Question: You can give it a ride yourself, below is the code in copy-able format.
Here's 'chalked.js'
'''
var chalk = require('chalk');
console.log('Immediately!');
setTimeout(function () {
console.log(chalk.red('Right after!'));
}, 400);
setTimeout(function () {
process.stdout.write('And ' + chalk.magenta('...'));
setTimeout(function () {
console.log(chalk.underline('it's gone!'));
}, 2000);
}, 5000);
'''
Then there's 'piper.js'
'''
process.stdin.pipe(process.stdout);
'''

How can I preserve color formatting through these pipes?
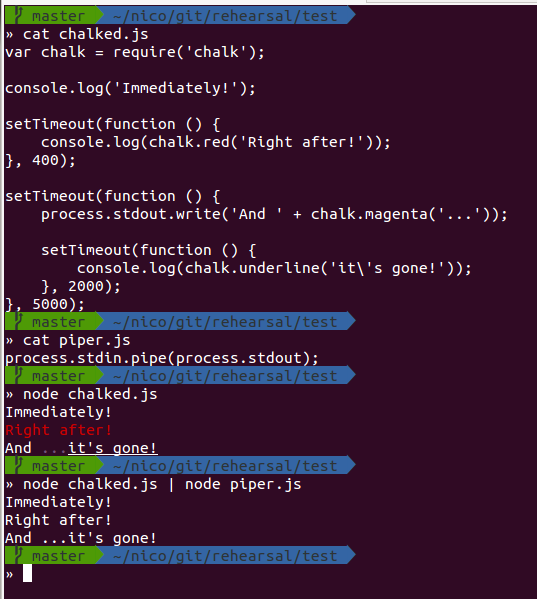
Answer: So far as I can tell, Chalk <URL>.
You can also set the environment variable 'FORCE_COLOR=1' to force colors for anything that uses Chalk.